Question: <URL>I'm trying to insert into a linked list using double pointers.but i don't understand where i'm going wrong i followed up other links on stack overflow,i even referred to couple of books so please help me.i kept code for insertion at position 1.In the output the previous insertion is lost.
'''
struct node
{
int data;
node *next;
};
void insert(node **head,int k,int pos)//k refers to the element to be inserted
{
if(pos==1)
{
node *newnode=(node *)malloc(sizeof(node));
newnode->data=k;
newnode->next=*head;
*head=newnode;
}
}
void print(node **head)
{
printf("the elements are.. ");
while(*head!=NULL)
{
printf("%d ",(*head)->data);
(*head)=(*head)->next;
}
printf("
");
}
int main()
{
insert(&head,5,1);
print(&head);
insert(&head,4,1);
print(&head);
return 0;
}
'''
sorry for poor indentation.i'm beginner please help me.
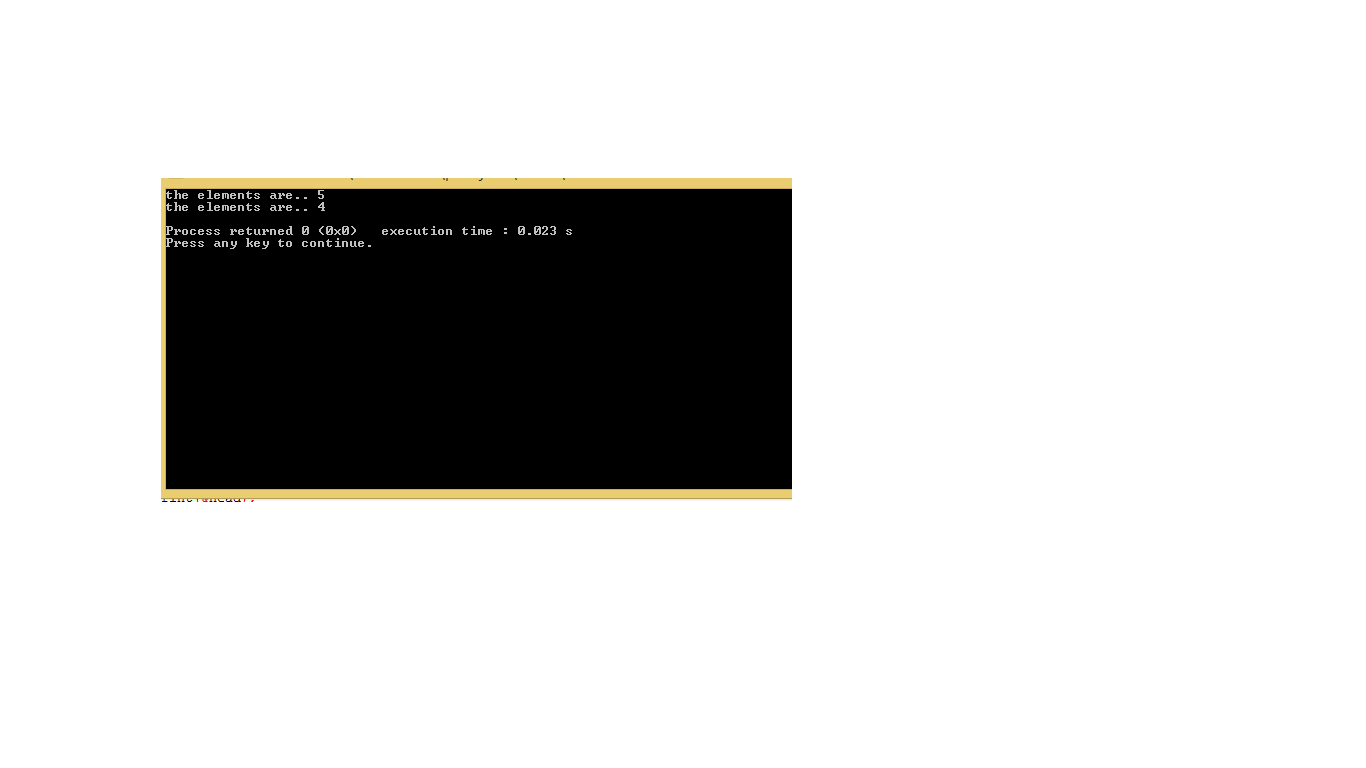
Answer: Your print function is incorrect. You are erasing your head in line '(*head)=(*head)->next;'. Change function to
'''
void print(node **head)
{
printf("the elements are.. ");
node *temp = *head;
while(temp!=NULL)
{
printf("%d ",temp->data);
temp=temp->next;
}
printf("
");
}
'''
You will receive following output:
> the elements are.. 5
the elements are.. 4 5